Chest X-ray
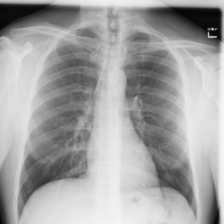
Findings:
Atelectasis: negative
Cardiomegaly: negative
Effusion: negative
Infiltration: negative
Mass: negative
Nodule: negative
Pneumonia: negative
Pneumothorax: negative
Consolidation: negative
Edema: negative
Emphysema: negative
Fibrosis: negative
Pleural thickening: negative
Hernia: negative